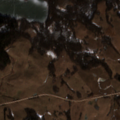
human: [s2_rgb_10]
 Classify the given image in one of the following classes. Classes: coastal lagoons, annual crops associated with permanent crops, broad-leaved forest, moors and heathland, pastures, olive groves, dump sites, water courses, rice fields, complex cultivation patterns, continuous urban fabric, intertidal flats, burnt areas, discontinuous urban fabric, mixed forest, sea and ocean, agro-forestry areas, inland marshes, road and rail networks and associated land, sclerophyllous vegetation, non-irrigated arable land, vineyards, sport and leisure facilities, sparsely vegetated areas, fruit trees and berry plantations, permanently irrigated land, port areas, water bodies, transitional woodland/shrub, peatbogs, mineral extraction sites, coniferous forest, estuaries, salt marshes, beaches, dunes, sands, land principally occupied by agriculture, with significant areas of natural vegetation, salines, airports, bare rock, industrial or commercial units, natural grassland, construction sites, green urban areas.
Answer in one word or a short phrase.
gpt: non-irrigated arable land, pastures, complex cultivation patterns, land principally occupied by agriculture, with significant areas of natural vegetation, broad-leaved forest, water bodies